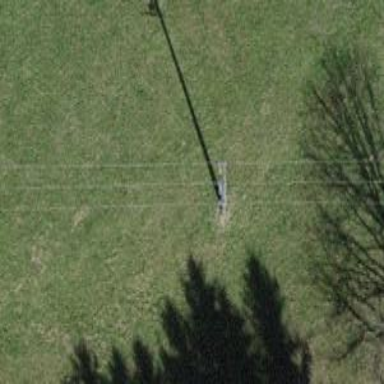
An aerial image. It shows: Minor power line.